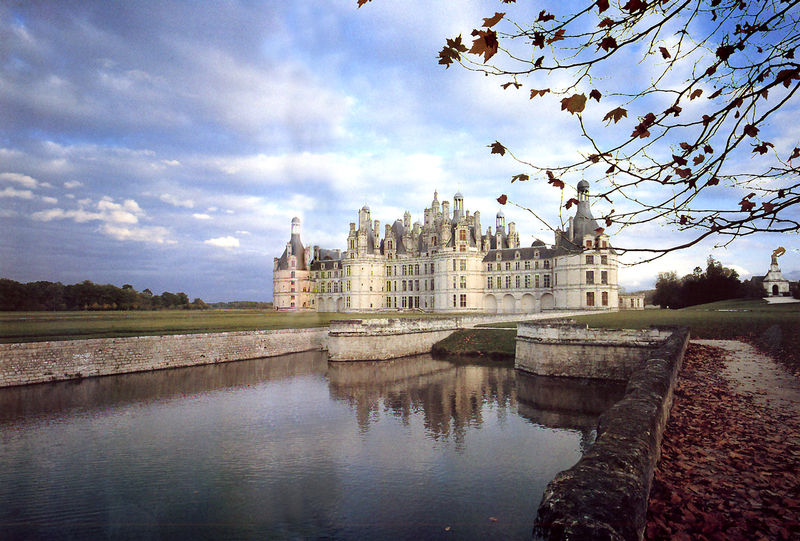
Titel: Schloss von Chambord
Standort: Chambord, Schloß (EU - F); (F Loiretal) (EU - F - Loiretal)
Schlagwörter: blätter, himmel, laub, wasser, wolken, fluss, see, äste, braun, fenster, frankreich, grau, laternen, gebäude, park, parkanlage, schloss, architektur, tot, spiegelung, zweige, kanal, boden, england, bassin, herbst, symmetrie, tor, kräuseln, foto, türme, gauben, dachgauben, prunk, wasserbecken, schlossanlage, blendarkade, gekräusel, türne, aste, chambourd, blättwe